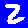
Digit: 2